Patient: sex M, age 57
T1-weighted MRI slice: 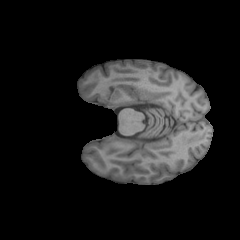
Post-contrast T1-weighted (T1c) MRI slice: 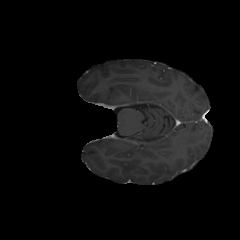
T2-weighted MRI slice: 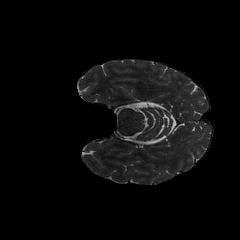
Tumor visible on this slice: no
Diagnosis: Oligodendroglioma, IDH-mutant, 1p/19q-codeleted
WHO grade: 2